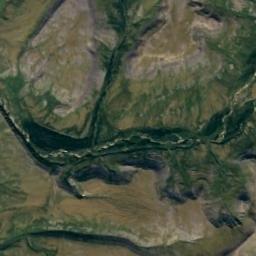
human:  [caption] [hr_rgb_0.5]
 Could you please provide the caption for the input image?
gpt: There are many roads of different lengths in the mountains .

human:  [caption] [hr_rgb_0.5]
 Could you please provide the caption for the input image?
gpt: You can see the veins of the mountain clearly .

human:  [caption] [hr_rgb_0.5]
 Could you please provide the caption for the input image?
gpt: The mountain has a rugged surface and is covered with some vegetation .

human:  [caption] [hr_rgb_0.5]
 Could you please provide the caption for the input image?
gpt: The mountain is full of bare land with lines of green plants .

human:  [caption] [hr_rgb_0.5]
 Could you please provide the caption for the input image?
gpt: There are some rifts and green land on the mountain .